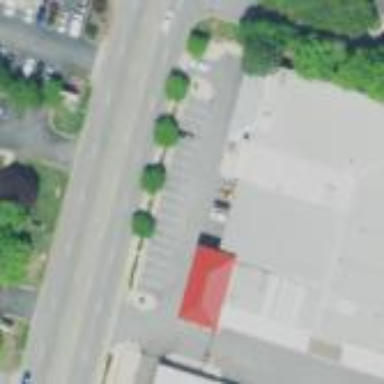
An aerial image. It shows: Commercial building.